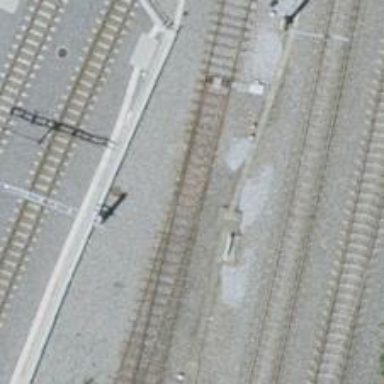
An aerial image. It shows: Railway switch.